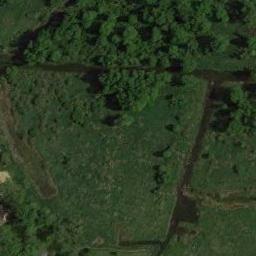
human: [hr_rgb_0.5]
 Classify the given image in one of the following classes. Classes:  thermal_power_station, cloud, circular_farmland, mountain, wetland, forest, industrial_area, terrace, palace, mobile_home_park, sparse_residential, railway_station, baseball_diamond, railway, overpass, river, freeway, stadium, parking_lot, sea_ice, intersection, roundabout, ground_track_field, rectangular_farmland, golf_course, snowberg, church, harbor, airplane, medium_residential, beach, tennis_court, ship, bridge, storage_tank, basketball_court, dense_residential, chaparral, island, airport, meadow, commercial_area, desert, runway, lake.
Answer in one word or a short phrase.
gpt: meadow